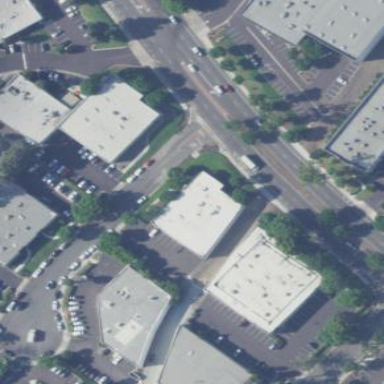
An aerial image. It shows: Commercial area.